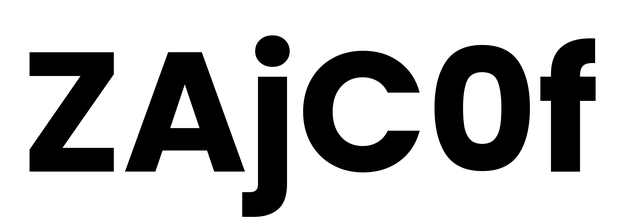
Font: Poppins-Bold